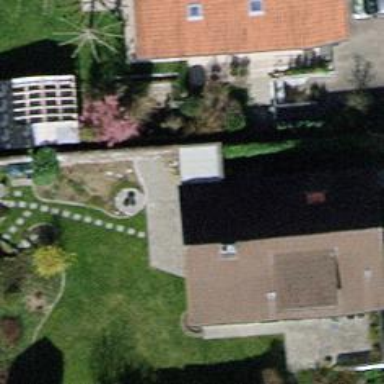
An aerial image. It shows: Detached building with gabled roof.